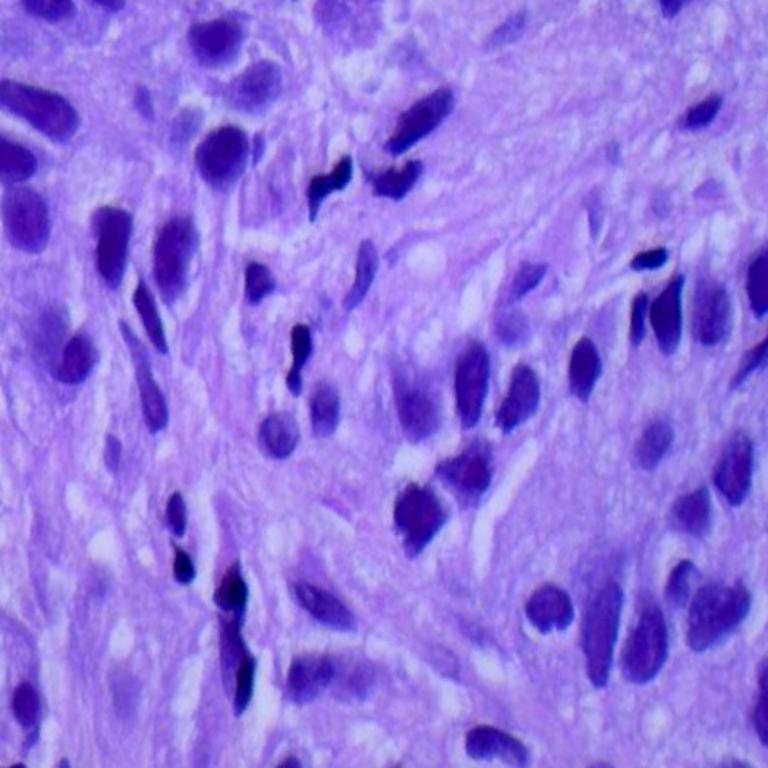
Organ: lung
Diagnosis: adenocarcinomas